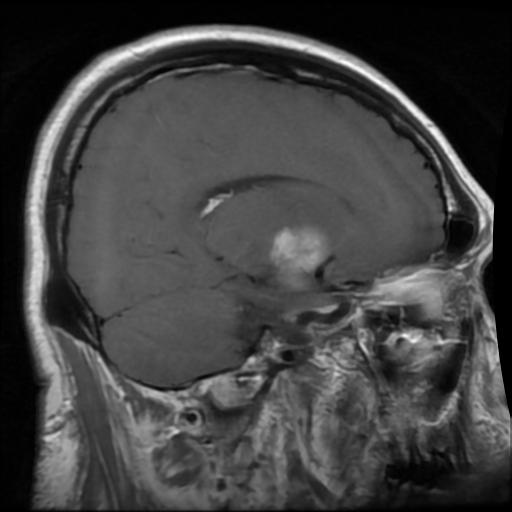
Label: pituitary